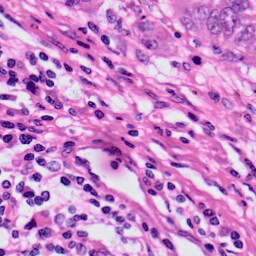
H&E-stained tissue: Skin